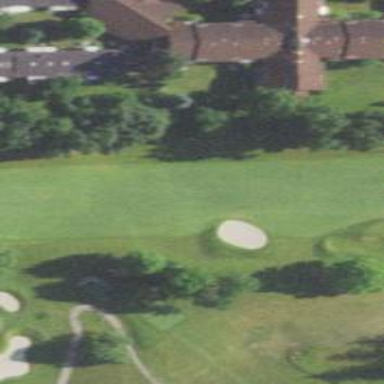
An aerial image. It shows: Golf hole.